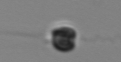
Label: Apedinella